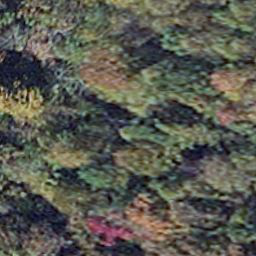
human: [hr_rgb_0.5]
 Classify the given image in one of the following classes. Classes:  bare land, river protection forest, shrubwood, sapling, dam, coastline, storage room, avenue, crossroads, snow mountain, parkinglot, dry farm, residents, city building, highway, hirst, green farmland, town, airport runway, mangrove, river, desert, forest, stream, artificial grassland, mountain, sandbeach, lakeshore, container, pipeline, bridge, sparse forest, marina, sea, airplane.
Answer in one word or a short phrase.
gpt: mangrove